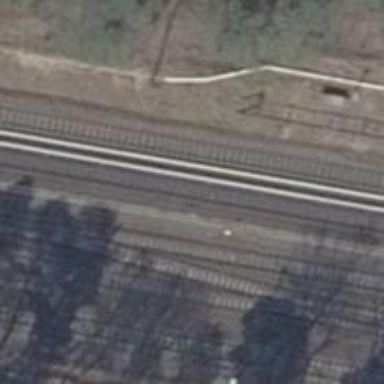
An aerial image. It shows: Railway signal.